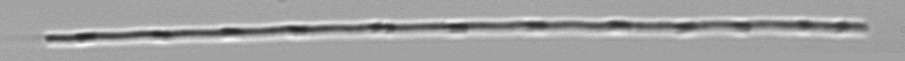
Label: Leptocylindrus